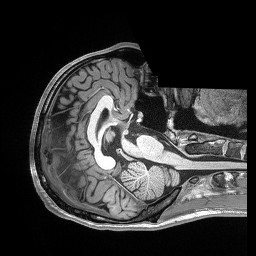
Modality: T1w
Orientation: axial